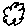
Label: cloud